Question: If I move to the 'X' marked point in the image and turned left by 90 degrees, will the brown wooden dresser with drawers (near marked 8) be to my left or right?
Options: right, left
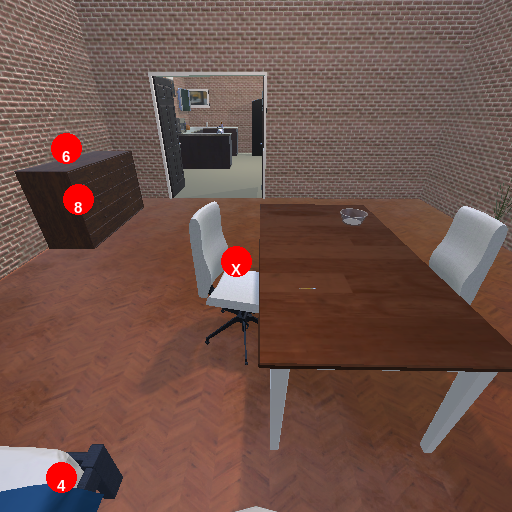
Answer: right